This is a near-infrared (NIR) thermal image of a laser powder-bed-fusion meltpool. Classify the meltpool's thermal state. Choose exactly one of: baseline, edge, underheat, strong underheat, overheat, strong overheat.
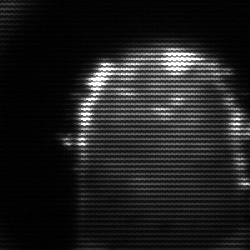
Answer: baseline